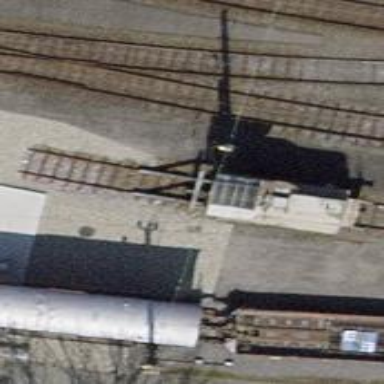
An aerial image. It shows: Railway buffer stop.